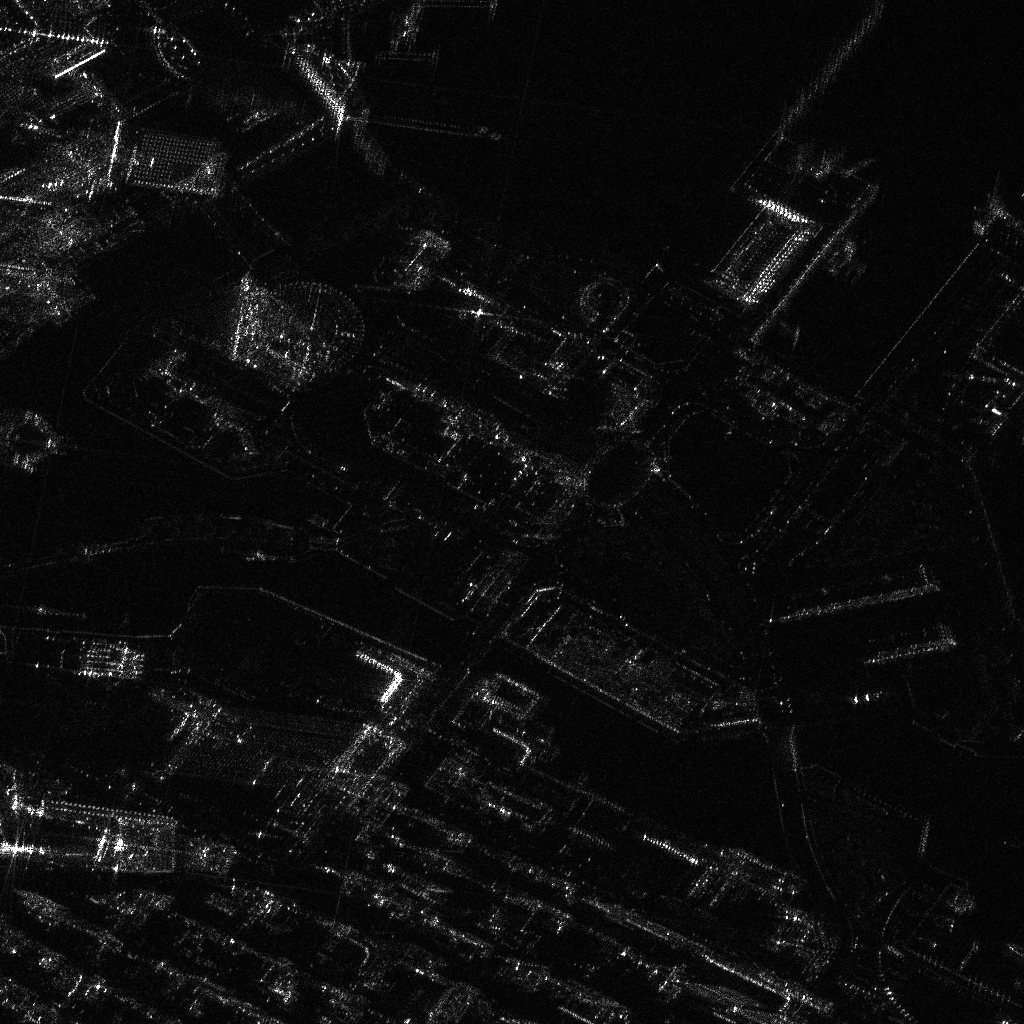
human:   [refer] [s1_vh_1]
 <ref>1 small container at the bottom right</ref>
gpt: <box>[[94, 91, 95, 94, 28]]</box>